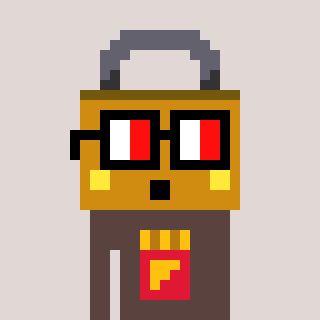
a pixel art character with square glasses with black frames and red eyes, a lock-shaped head and a darkbrown-colored body on a warm background